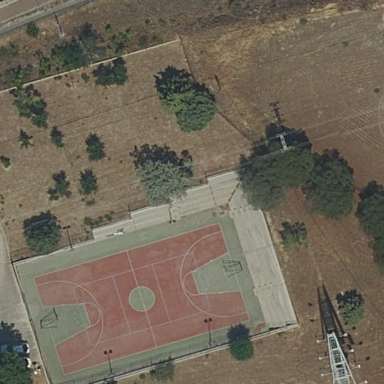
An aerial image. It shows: Basketball court on pitch.